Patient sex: F
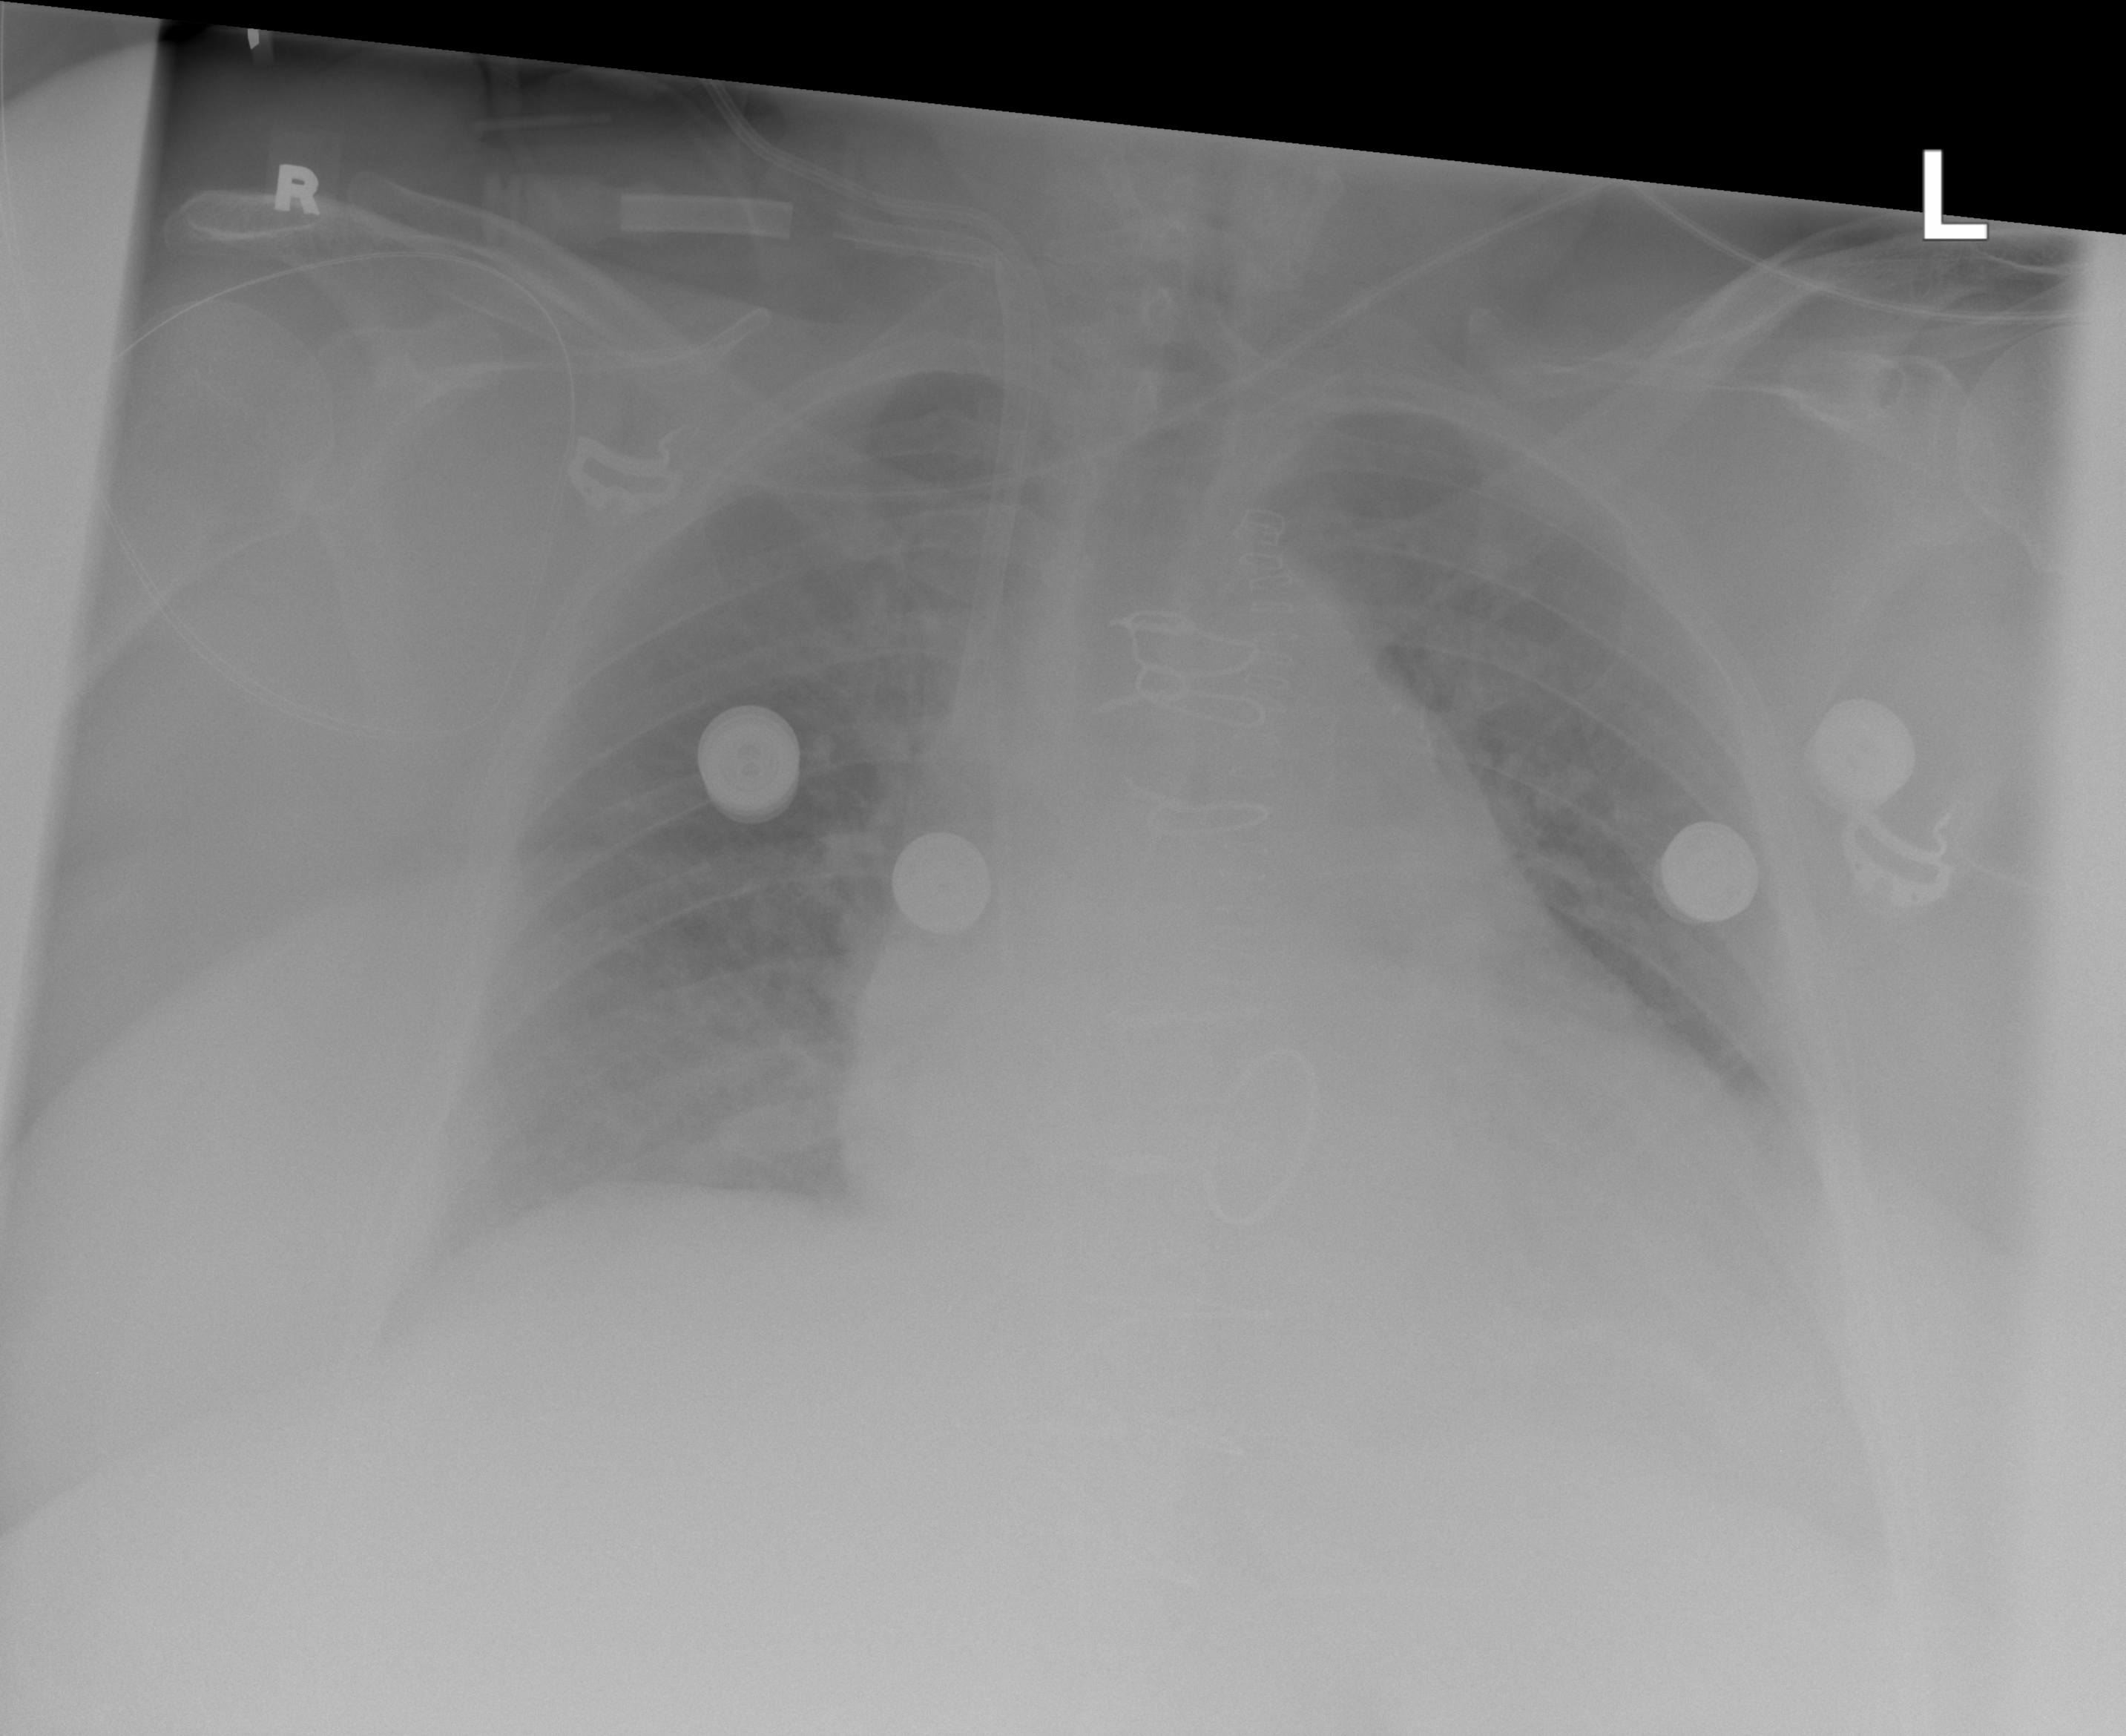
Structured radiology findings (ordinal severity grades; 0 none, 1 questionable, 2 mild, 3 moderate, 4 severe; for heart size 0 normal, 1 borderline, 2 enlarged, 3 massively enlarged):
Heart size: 1
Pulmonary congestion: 0
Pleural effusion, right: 0
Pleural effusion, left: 0
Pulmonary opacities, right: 0
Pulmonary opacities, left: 0
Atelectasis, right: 1
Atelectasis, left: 1